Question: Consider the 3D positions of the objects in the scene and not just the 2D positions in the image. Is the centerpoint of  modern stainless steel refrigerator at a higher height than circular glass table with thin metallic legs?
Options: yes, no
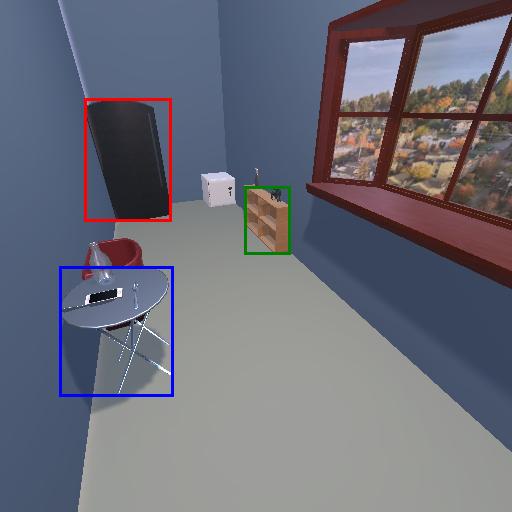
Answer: yes